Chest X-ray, AP view. Patient: 77 years old, sex F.
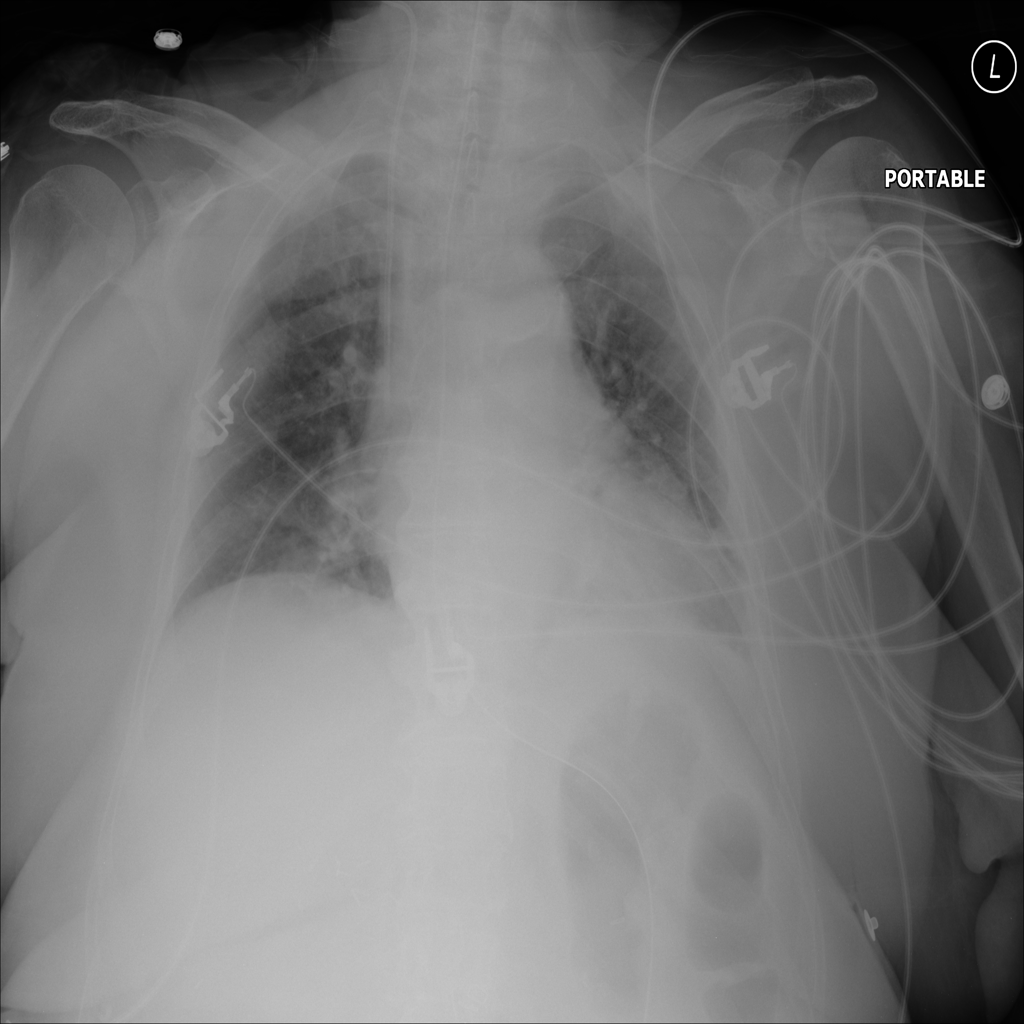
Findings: No Finding